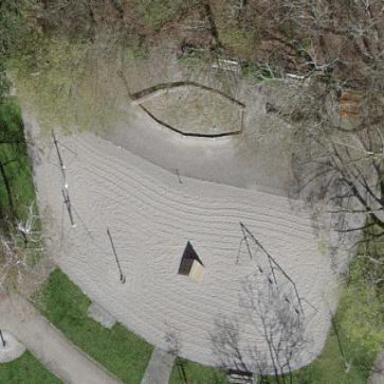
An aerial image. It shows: Playground area for leisure land.